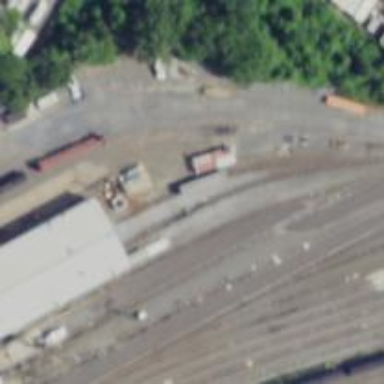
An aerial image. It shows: Railway yard used for servicing trains.